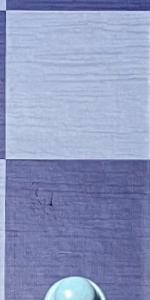
Label: Empty